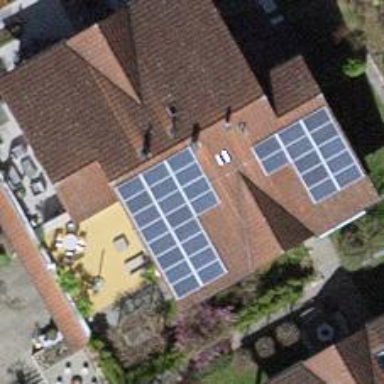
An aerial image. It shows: Solar power generator utilizing photovoltaic technology with solar photovoltaic panels.